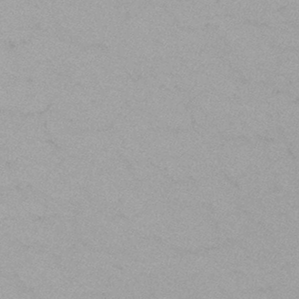
Label: frost